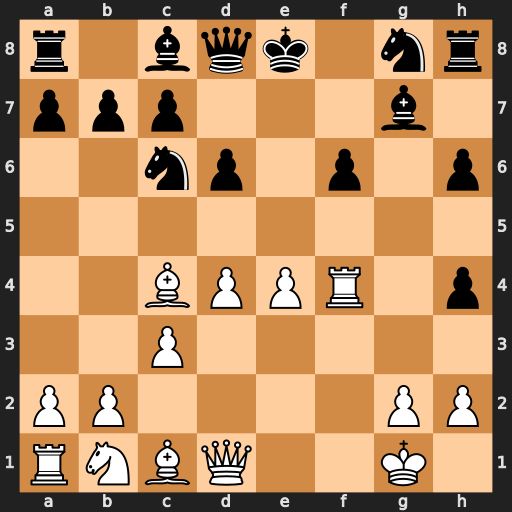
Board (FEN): r1bqk1nr/ppp3b1/2np1p1p/8/2BPPR1p/2P5/PP4PP/RNBQ2K1
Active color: w
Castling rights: kq
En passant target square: -
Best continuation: Qh5+ Kd7 Qg4+